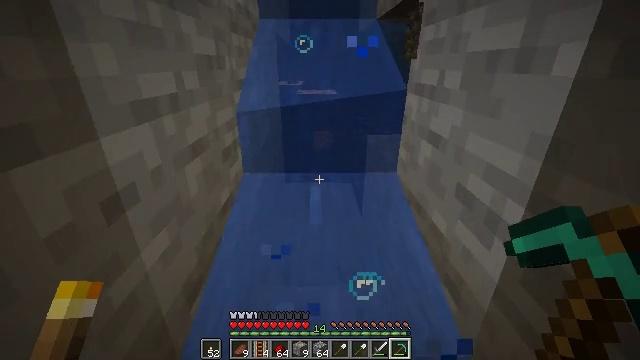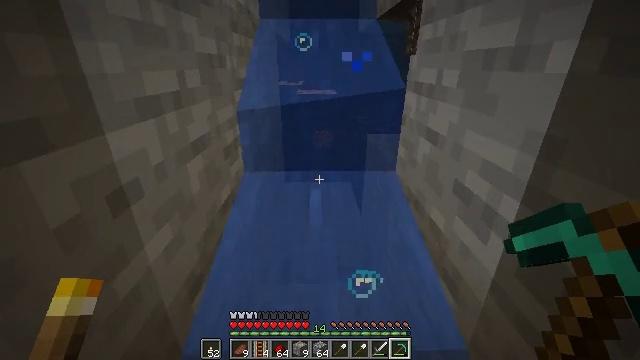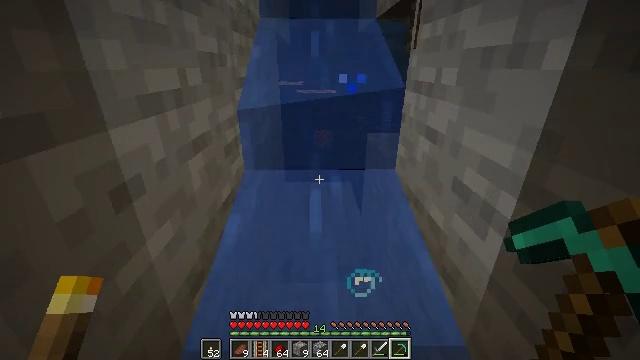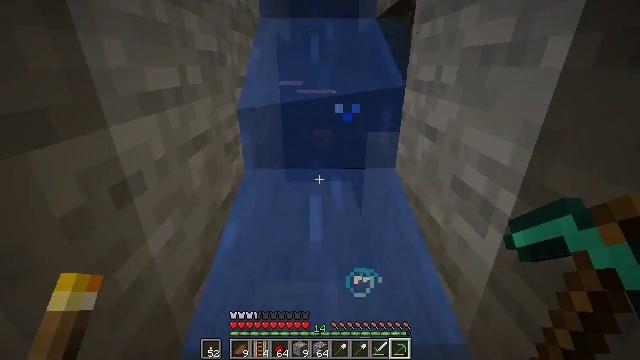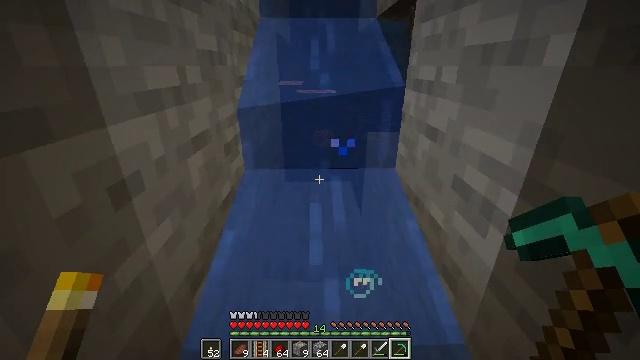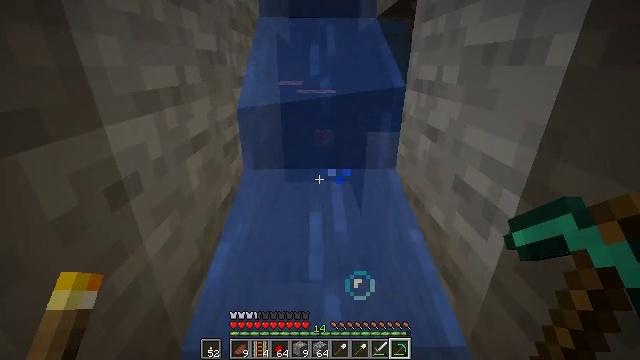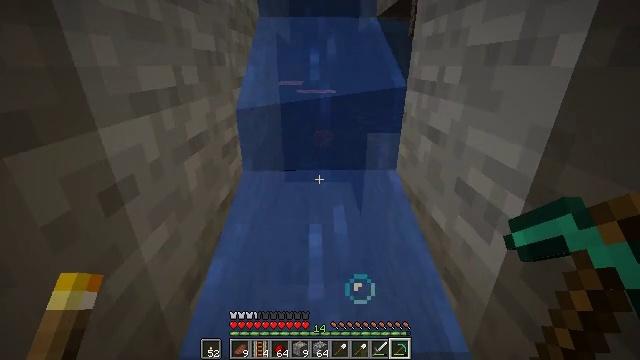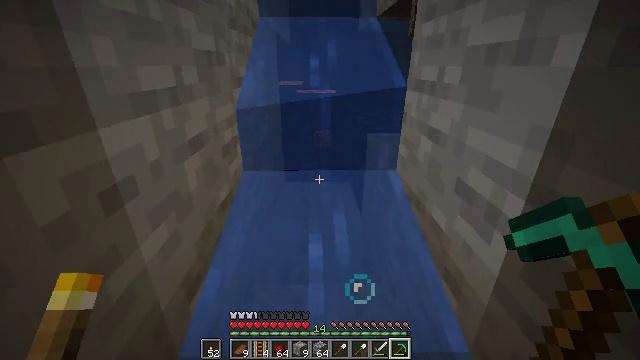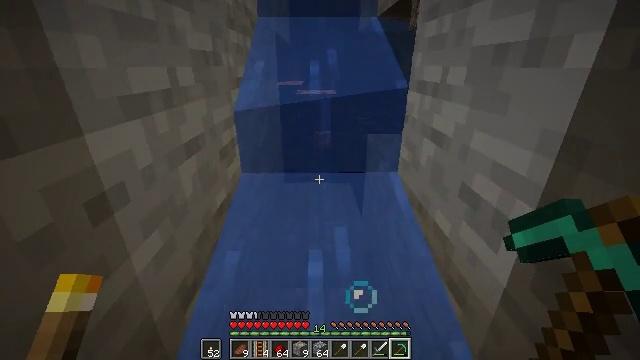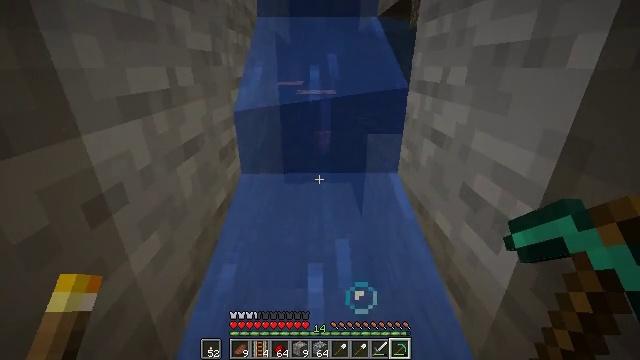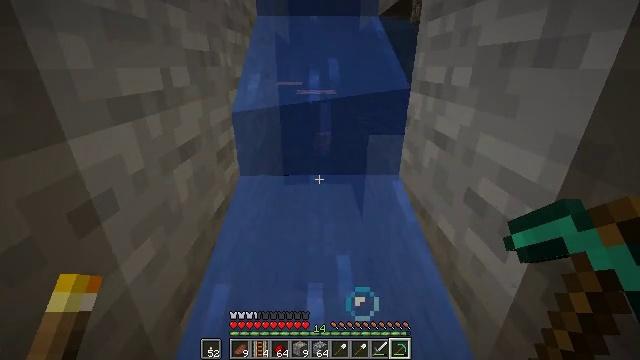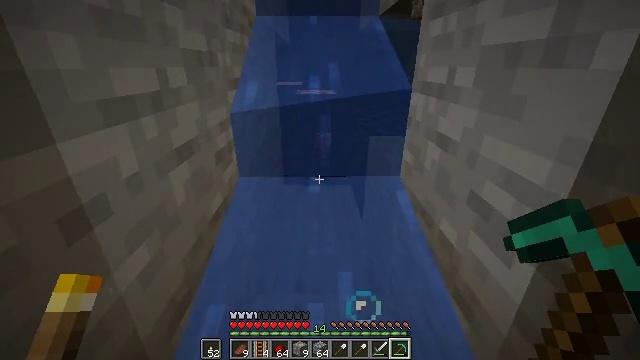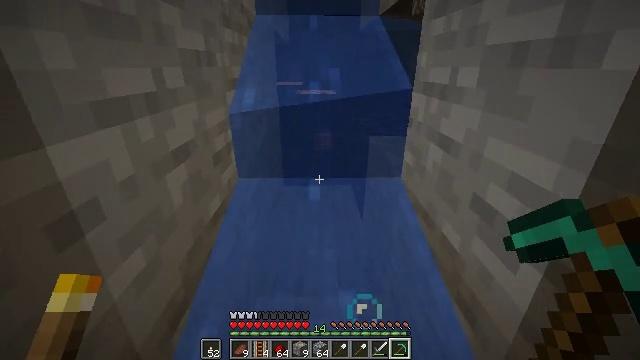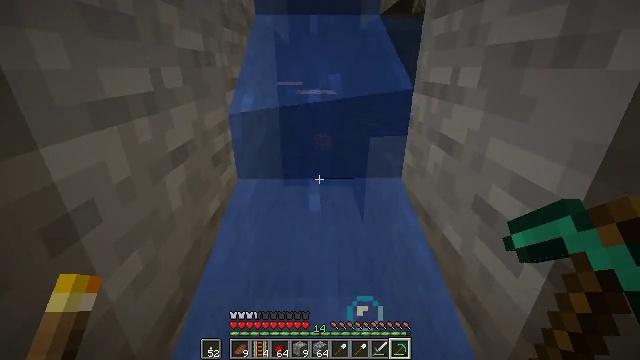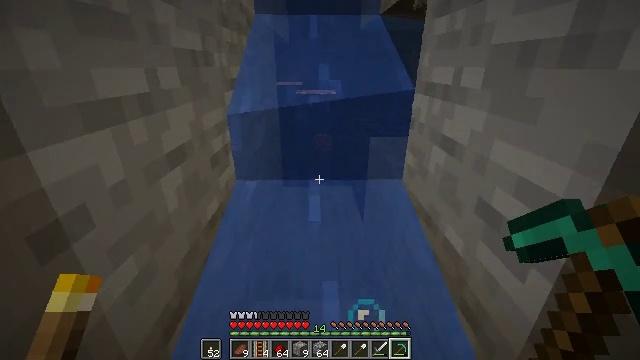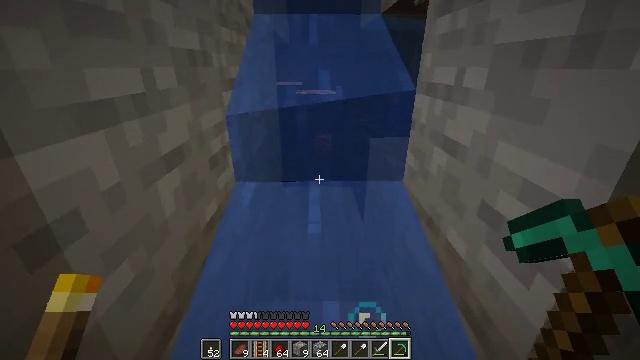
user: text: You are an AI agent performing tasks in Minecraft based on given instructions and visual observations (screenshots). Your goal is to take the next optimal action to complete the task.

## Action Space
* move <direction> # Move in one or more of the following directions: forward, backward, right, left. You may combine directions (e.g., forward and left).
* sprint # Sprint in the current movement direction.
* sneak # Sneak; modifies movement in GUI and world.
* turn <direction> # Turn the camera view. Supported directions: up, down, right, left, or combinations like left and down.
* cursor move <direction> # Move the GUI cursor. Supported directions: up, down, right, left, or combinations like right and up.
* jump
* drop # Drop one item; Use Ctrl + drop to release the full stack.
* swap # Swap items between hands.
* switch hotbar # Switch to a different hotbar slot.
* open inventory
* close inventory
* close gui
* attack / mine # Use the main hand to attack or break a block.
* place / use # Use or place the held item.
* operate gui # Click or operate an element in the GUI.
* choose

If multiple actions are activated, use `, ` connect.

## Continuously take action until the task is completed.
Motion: motion action
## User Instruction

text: Drop a spruce button.
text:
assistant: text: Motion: move forward
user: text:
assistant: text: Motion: move forward
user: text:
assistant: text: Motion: move forward
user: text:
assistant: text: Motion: move forward
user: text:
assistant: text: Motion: move forward
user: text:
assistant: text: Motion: move forward
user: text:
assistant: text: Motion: move forward
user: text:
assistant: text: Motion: move forward
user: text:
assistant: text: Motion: move forward
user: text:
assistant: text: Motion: move forward
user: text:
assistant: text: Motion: move forward
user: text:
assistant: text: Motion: move forward
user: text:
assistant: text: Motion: move forward
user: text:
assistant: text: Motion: move forward
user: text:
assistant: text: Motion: move forward
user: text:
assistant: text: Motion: move forward
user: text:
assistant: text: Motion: move forward
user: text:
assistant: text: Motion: move forward
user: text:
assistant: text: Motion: move forward
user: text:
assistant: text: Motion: move forward
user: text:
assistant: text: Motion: move forward
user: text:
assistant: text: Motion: move forward
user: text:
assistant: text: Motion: move forward
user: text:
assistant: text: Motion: move forward, jump
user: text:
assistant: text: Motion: move forward, jump
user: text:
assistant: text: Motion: move forward, jump
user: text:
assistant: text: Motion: move forward, jump
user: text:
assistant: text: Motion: move forward, jump
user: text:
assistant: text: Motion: move forward, jump
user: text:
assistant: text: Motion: move forward, jump